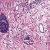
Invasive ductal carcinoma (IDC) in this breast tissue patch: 0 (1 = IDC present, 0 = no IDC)